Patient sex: F
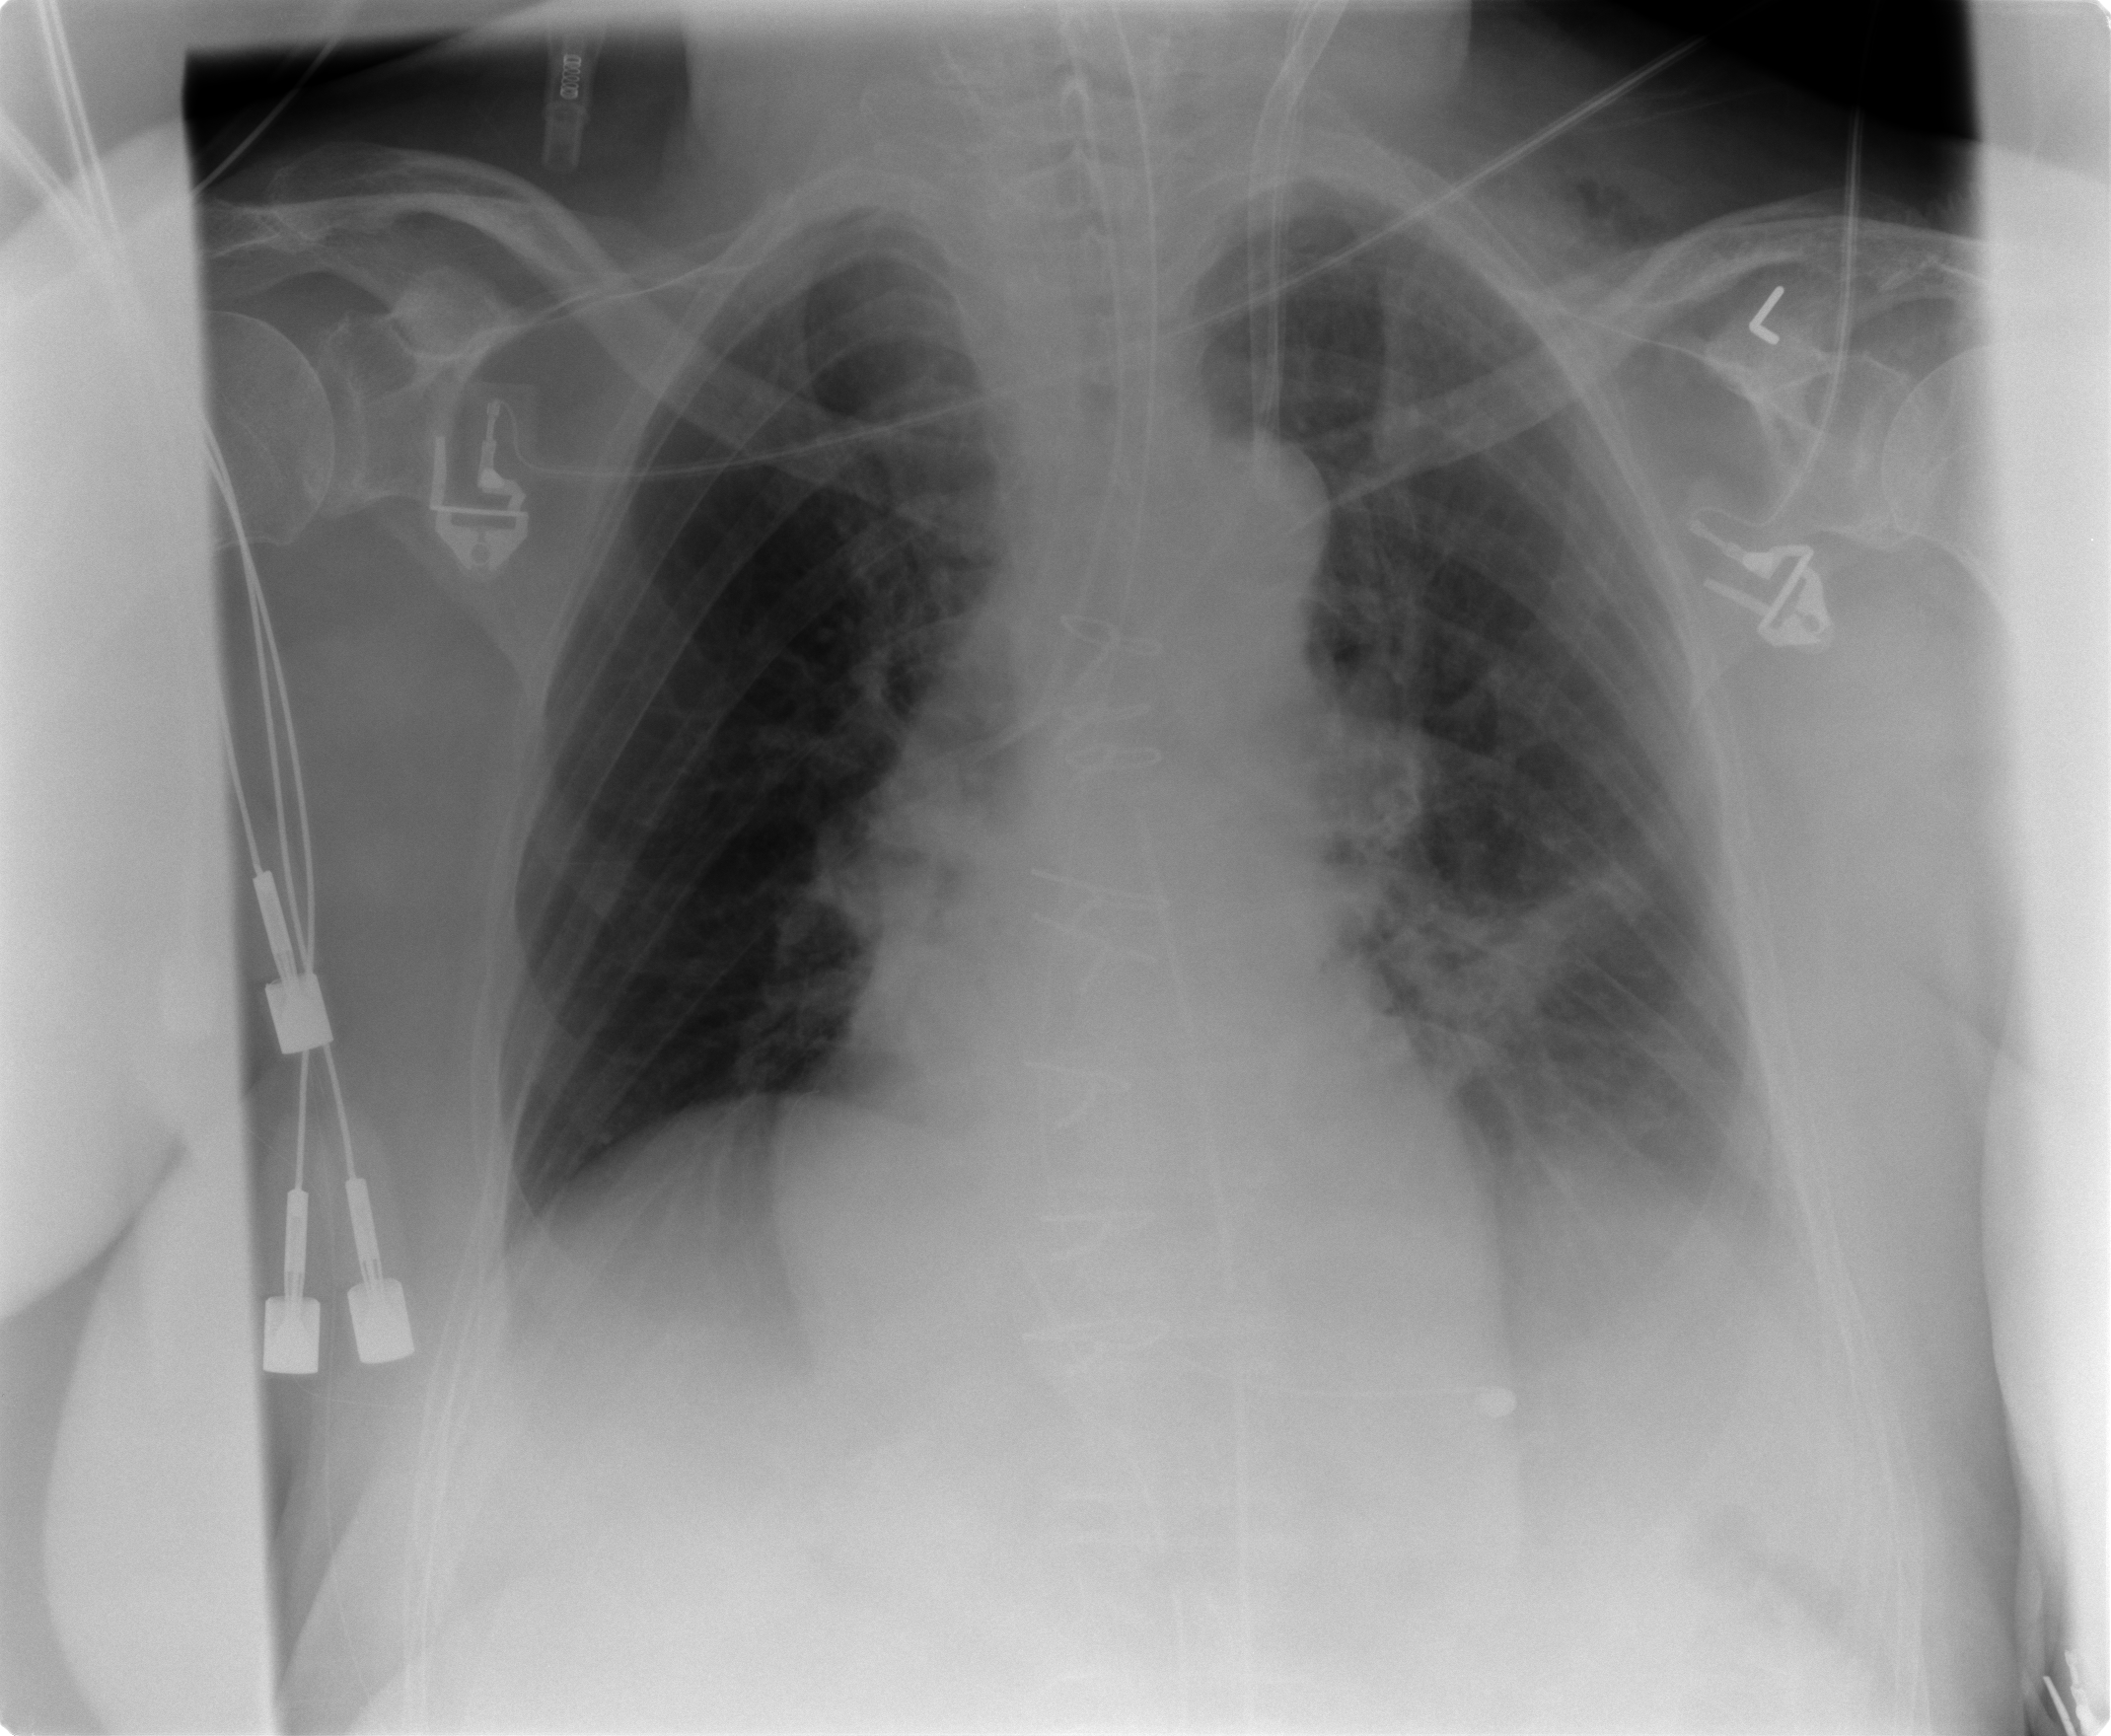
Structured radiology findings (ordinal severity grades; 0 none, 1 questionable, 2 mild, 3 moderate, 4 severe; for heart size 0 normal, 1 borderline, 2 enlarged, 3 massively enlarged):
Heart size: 1
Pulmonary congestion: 0
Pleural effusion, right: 0
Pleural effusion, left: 1
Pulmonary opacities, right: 1
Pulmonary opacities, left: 0
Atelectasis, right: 0
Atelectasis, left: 2